Question: On any 2014+ iPhone or iPad, double-click the home button to see the "app manager"

This is a left-right UICollectionView BUT it has a "swipe-away" gesture .. swipe up. How is it done? It's not so easy to "remove" a cell from a UICollectionView.
---
Footnote for googlers .. for the general problem of "peeling off", "tearing away", one cell from a collection view, here's a full tidy explanation: <URL> Hope it helps someone.
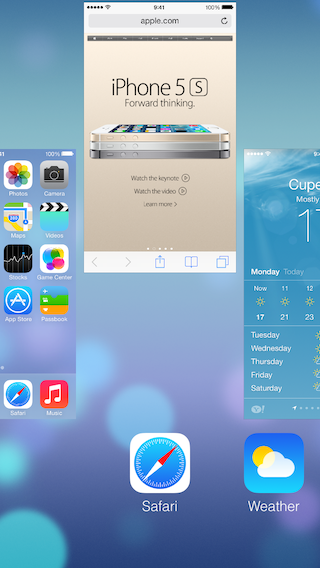
Answer: It can be much simpler than the comments on your question are suggesting.
Your cell should contain a view (the thing that you're going to drag off) and you add a UIPanGestureRecognizer to that view.
In the gesture's action method, you move the view up or down, and when it gets far enough off that you want to delete it, you just animate it off. There are plenty of questions here dealing with this part.
This leaves a gap in your collection and now you need to move things around. It turns out this is quite simple:
'''
[_collectionView performBatchUpdates:^{
[_collectionView deleteItemsAtIndexPaths:@[indexPath]];
} completion:^(BOOL finished) {
// you might want to remove the data from the data source here so the view doesn't come back to life when the collection view is reloaded.
}];
'''
The stuff to the right of the removed cell slides over and we're all good.
Another problem to get over: making sure your gesture recognizer and the collection view's one play nice together. Thankfully, that's not too tricky either.
'''
[_collectionView.panGestureRecognizer requireGestureRecognizerToFail:pgr]; //where pgr is the recognizer you made for dragging the view off
'''
This means in order for the collection view's pan gesture to do its thing, your one has to fail. So you'll want to set yours up so that it only works when panning up and down, and let the collection view still do its thing for left to right pans. In your gesture recognizers's delegate, implement the following method which simply checks if you're moving more on the x-axis or y-axis.
'''
-(BOOL)gestureRecognizerShouldBegin:(UIPanGestureRecognizer *)gestureRecognizer
{
CGPoint translation =[gestureRecognizer translationInView:self.view];
return(translation.x * translation.x > translation.y * translation.y);
}
'''